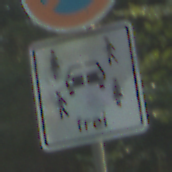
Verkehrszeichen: CarsharingfahrzeugeFrei
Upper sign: AbsolutesHalteverbot
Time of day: MorningAfternoon
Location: Outdoor (Nature)
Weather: Clear
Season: NotSpecified
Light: Natural